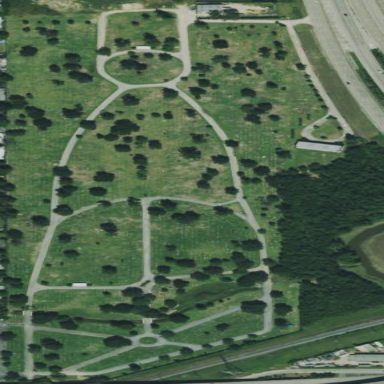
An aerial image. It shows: Cemetery with graves.